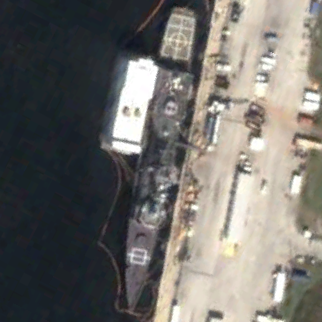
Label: cruiser